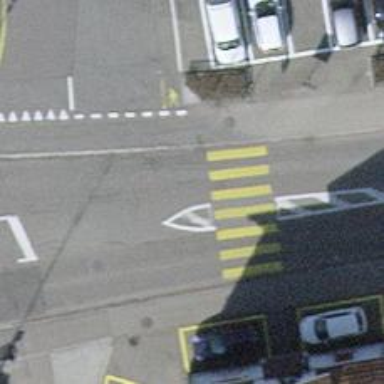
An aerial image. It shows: Uncontrolled road crossing with pedestrian island.